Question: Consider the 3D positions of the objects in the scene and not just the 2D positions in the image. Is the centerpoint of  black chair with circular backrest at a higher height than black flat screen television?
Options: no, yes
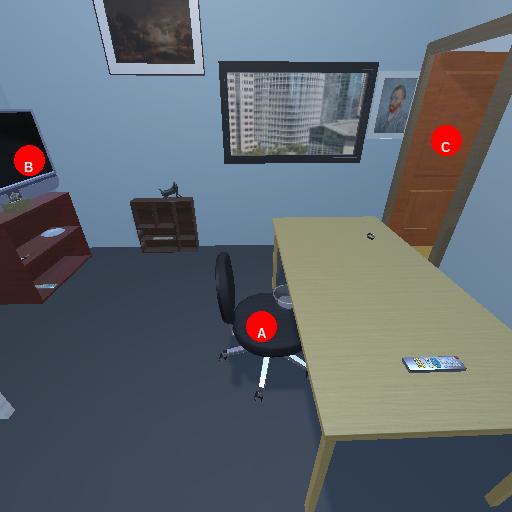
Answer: no